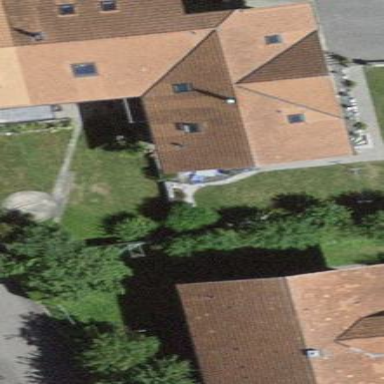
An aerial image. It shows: White residential building with gabled roof.